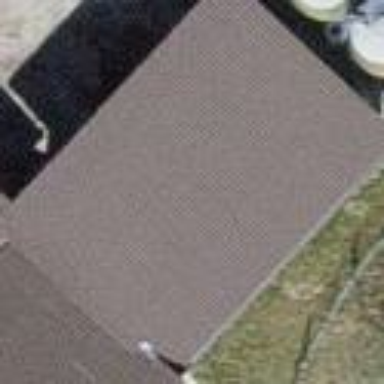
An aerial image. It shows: View of roof of building.